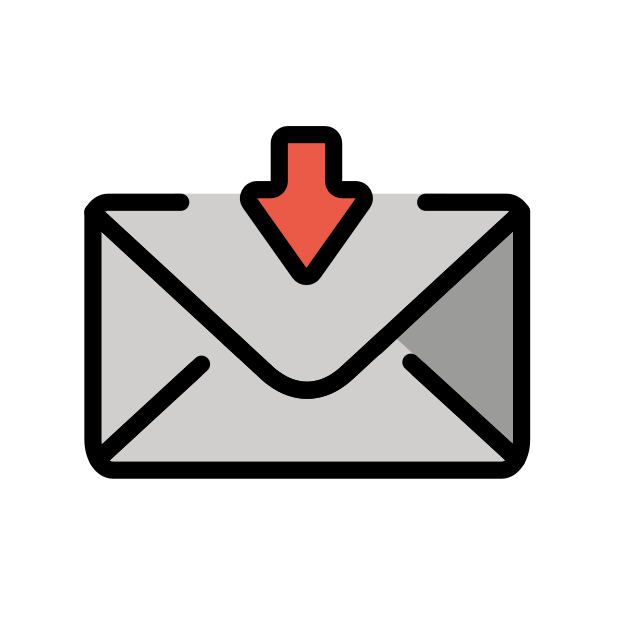
envelope with arrow